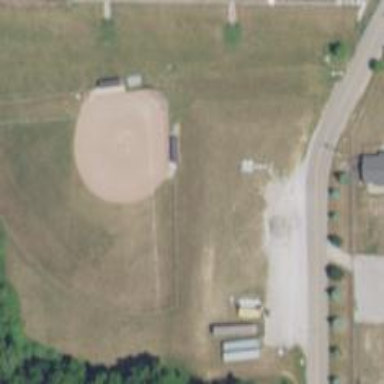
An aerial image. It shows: Baseball pitch for leisure and sports activities.